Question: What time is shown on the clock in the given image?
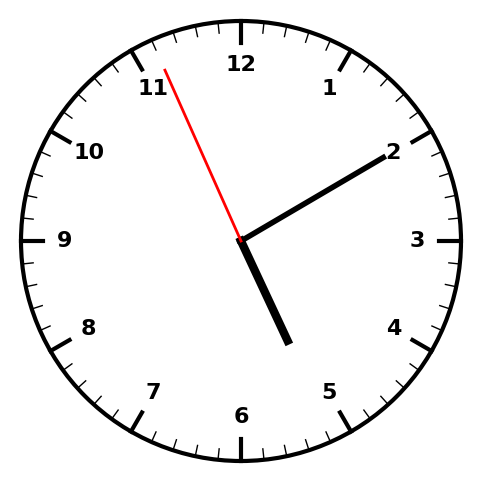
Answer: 05:09:56